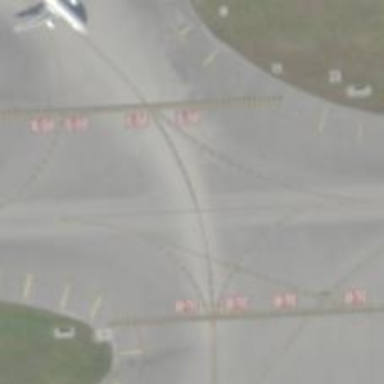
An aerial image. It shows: Image of taxiway at airport.